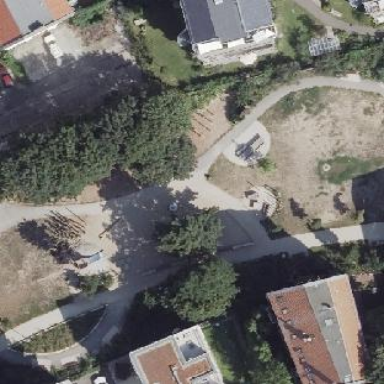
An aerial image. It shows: Lovely park for leisure and relaxation.